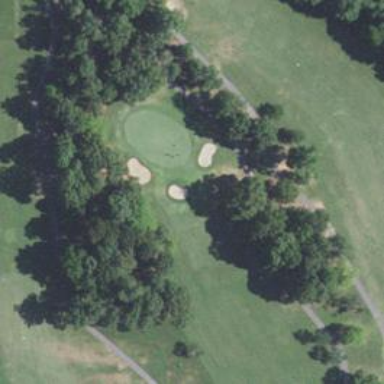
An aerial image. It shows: Grassy area designated as golf fairway.